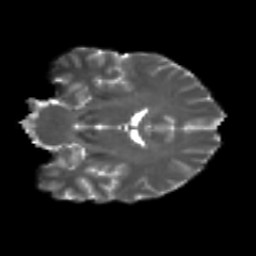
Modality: T2w
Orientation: coronal
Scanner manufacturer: siemens
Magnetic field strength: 3 T
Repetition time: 4.16 s
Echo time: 0.0806 s